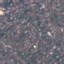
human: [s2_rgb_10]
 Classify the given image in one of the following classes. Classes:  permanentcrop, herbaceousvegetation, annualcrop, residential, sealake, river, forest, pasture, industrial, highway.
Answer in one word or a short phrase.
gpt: Residential